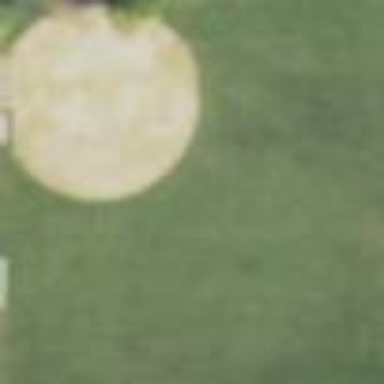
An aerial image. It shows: Baseball pitch for leisure land activities.